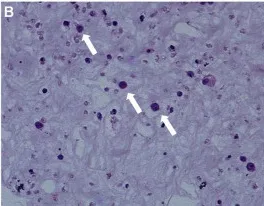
Intraoperative fundus image, cytology and immunohistochemical test of the vitreous after surgery, fundus photographs examinations after induction phase of intravitreal methotrexate injections. (B) The vitreous was infiltrated with numerous lymphocytes (white arrows) (hematoxylin and eosin x400).
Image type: pathology (pas)